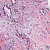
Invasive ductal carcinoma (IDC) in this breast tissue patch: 1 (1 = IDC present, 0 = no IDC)